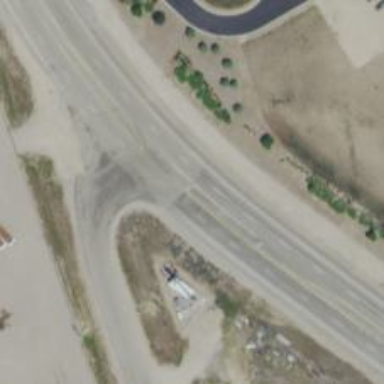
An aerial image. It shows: Tertiary road with asphalt surface.